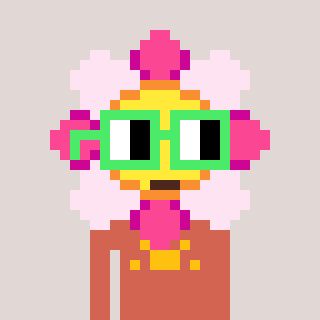
a pixel art character with square light green glasses, a flower-shaped head and a peachy-colored body on a warm background